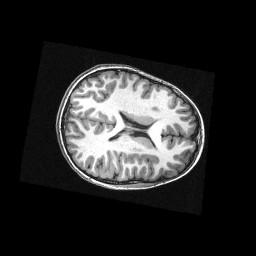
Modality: T1w
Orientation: axial
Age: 11
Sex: male
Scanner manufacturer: siemens
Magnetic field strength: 3 T
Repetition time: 2.3 s
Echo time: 0.00336 s